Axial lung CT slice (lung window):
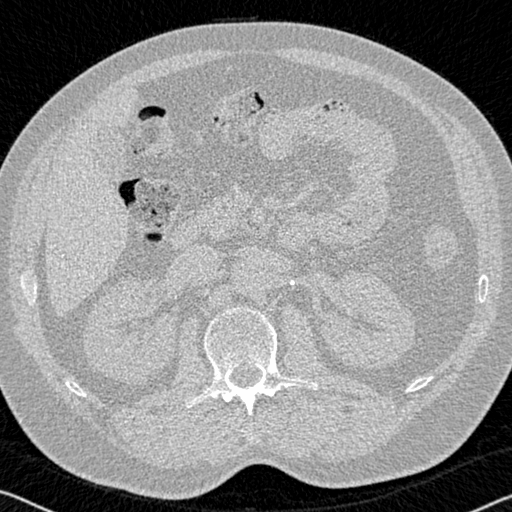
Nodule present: no